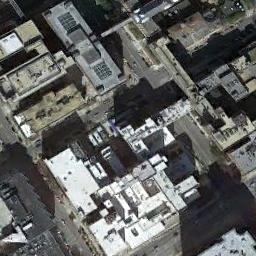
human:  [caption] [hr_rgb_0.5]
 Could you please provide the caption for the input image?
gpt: The commercial area is near the road .

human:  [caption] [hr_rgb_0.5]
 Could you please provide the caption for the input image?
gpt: The green space is large .

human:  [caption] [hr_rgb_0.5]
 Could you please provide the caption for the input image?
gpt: There are many dense tall buildings and several roads and many trees in a business district .

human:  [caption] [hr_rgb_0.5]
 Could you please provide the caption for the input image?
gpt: A commercial area has some varied buildings and some roads go through the commercial area .

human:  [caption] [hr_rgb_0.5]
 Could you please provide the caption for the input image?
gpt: There are some white buildings on a commercial area .